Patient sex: M
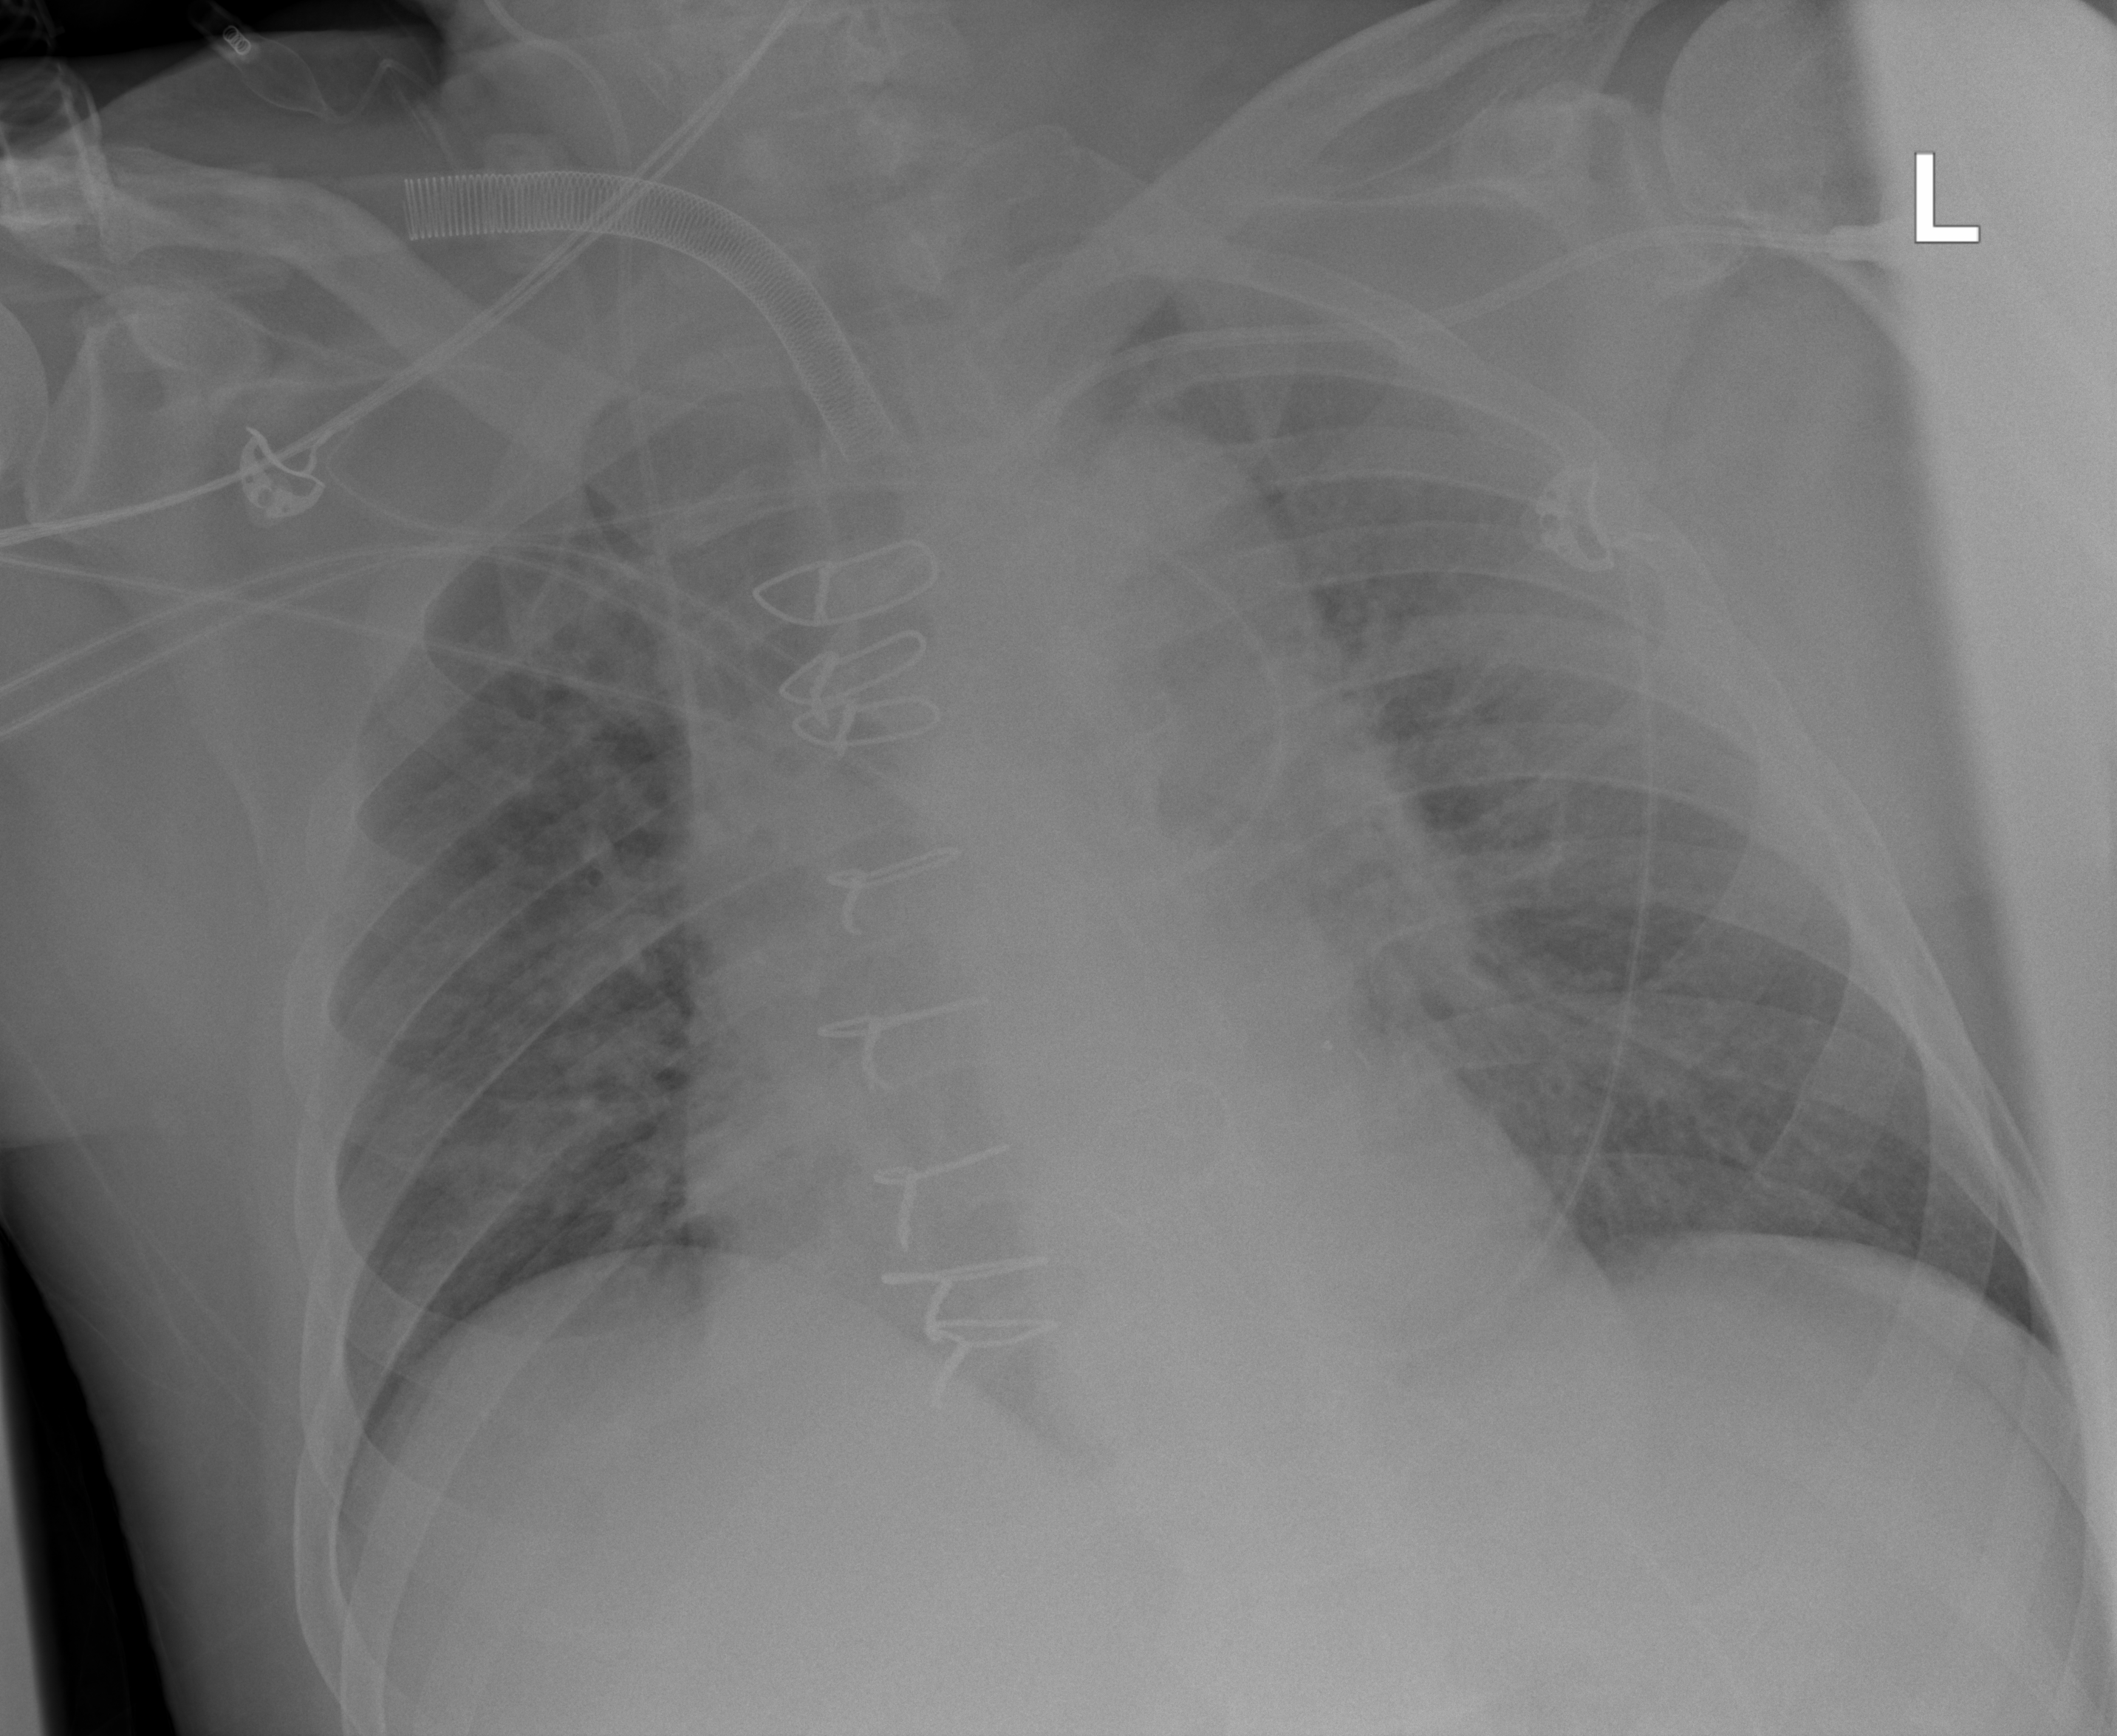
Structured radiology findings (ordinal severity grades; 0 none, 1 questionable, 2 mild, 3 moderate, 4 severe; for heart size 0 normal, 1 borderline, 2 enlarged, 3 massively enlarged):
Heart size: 1
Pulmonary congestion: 2
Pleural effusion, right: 0
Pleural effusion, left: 0
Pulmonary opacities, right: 2
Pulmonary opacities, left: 2
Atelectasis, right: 2
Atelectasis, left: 2